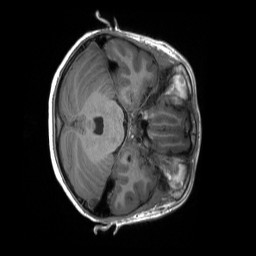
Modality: T1w
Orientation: axial
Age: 11
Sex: female
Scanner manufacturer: siemens
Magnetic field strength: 3 T
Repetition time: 2.3 s
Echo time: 0.00232 s